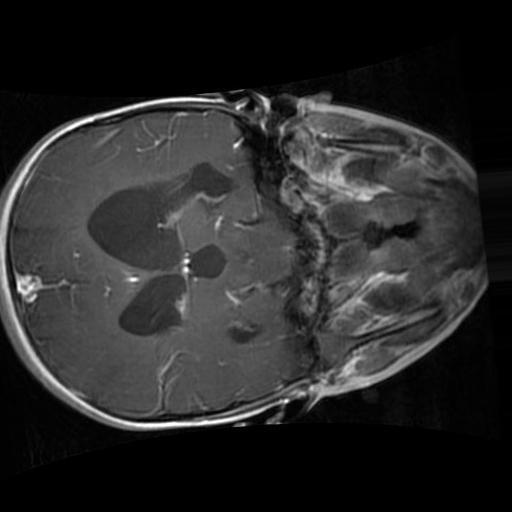
Label: brain_glioma